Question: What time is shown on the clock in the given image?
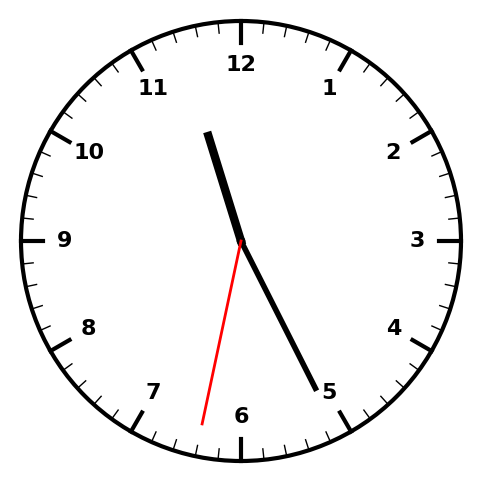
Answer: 11:25:32